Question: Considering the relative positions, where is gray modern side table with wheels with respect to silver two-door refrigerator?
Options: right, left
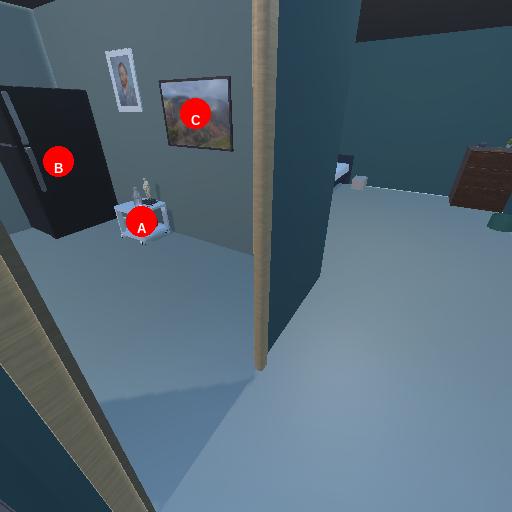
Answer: right